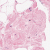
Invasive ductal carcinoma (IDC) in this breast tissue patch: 0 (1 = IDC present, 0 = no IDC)